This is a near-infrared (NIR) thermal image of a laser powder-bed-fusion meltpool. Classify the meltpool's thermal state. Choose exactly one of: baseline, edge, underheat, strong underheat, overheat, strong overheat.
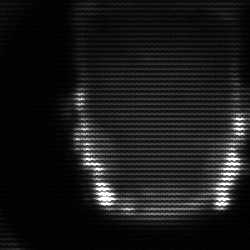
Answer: baseline